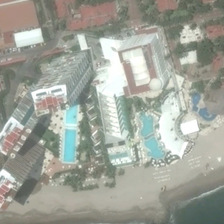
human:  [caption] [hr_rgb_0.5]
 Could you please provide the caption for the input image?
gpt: the resort contains several edifices with some swimming pools on the top floor .

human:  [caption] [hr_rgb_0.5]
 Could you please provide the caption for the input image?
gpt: many buildings near a beach is in a resort .

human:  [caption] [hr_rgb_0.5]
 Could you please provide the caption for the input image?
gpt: many buildings near a beach is in a resort .

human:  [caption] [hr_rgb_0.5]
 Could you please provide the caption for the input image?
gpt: the resort contains several edifices with some swimming pools on the top floor .

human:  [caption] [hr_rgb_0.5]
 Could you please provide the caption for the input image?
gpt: many buildings near a beach is in a resort .